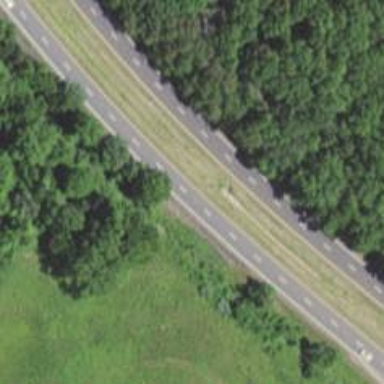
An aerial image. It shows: Expressway with asphalt surface classified as trunk highway.